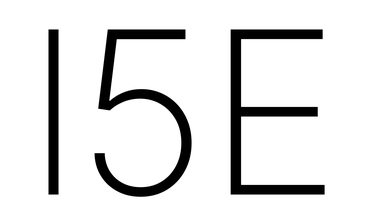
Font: Inter_ExtraLight